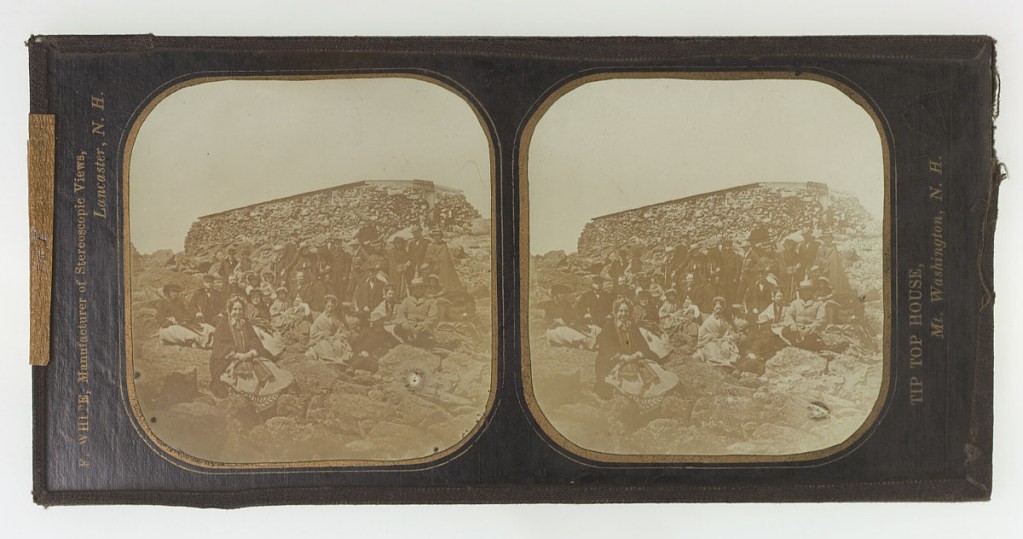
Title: Tip Top House
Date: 1853–62
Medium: Glass stereoscopic transparency
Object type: Stereoview
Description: [Stereoscopic slide, F. White, Tip Top House, Lancaster, New Hamphire] (see curatorial remarks)